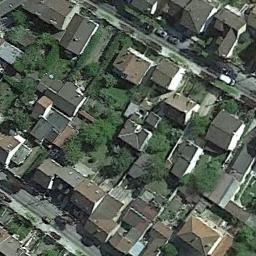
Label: dense_residential